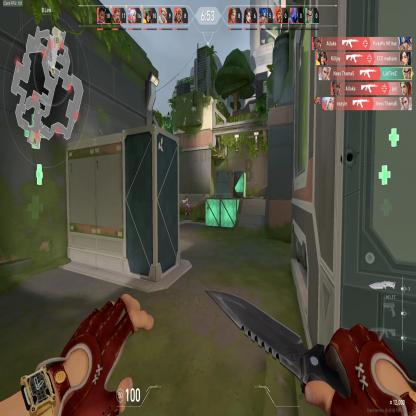
Label: enemy